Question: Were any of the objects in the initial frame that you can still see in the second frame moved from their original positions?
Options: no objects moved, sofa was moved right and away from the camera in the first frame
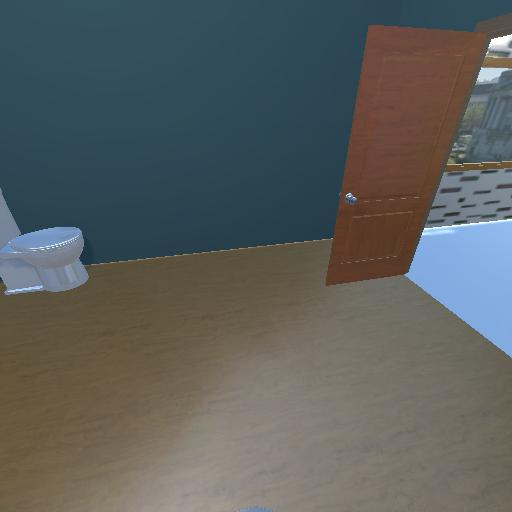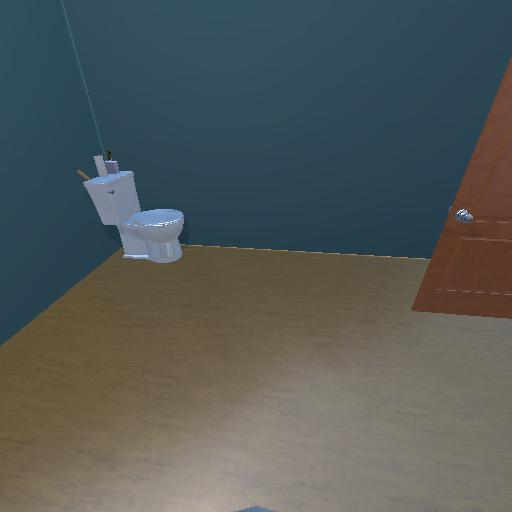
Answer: no objects moved